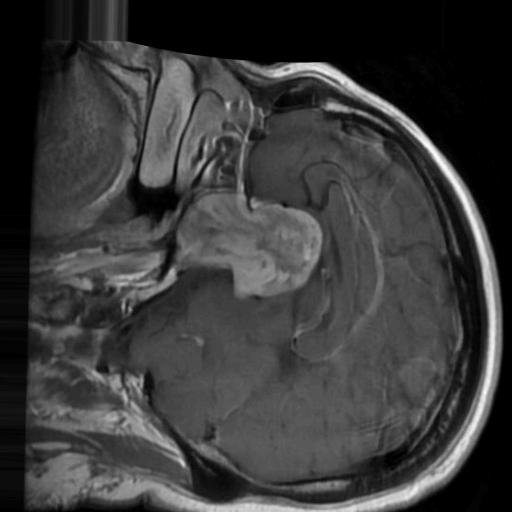
Label: brain_tumor